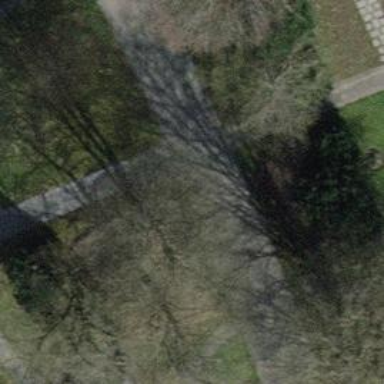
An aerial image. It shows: Footway with surface of fine gravel.